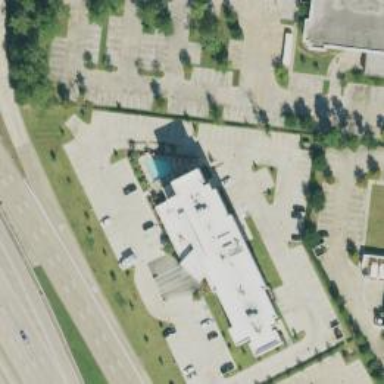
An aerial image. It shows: Hotel building.